Platform: macOS
Application: Chrome
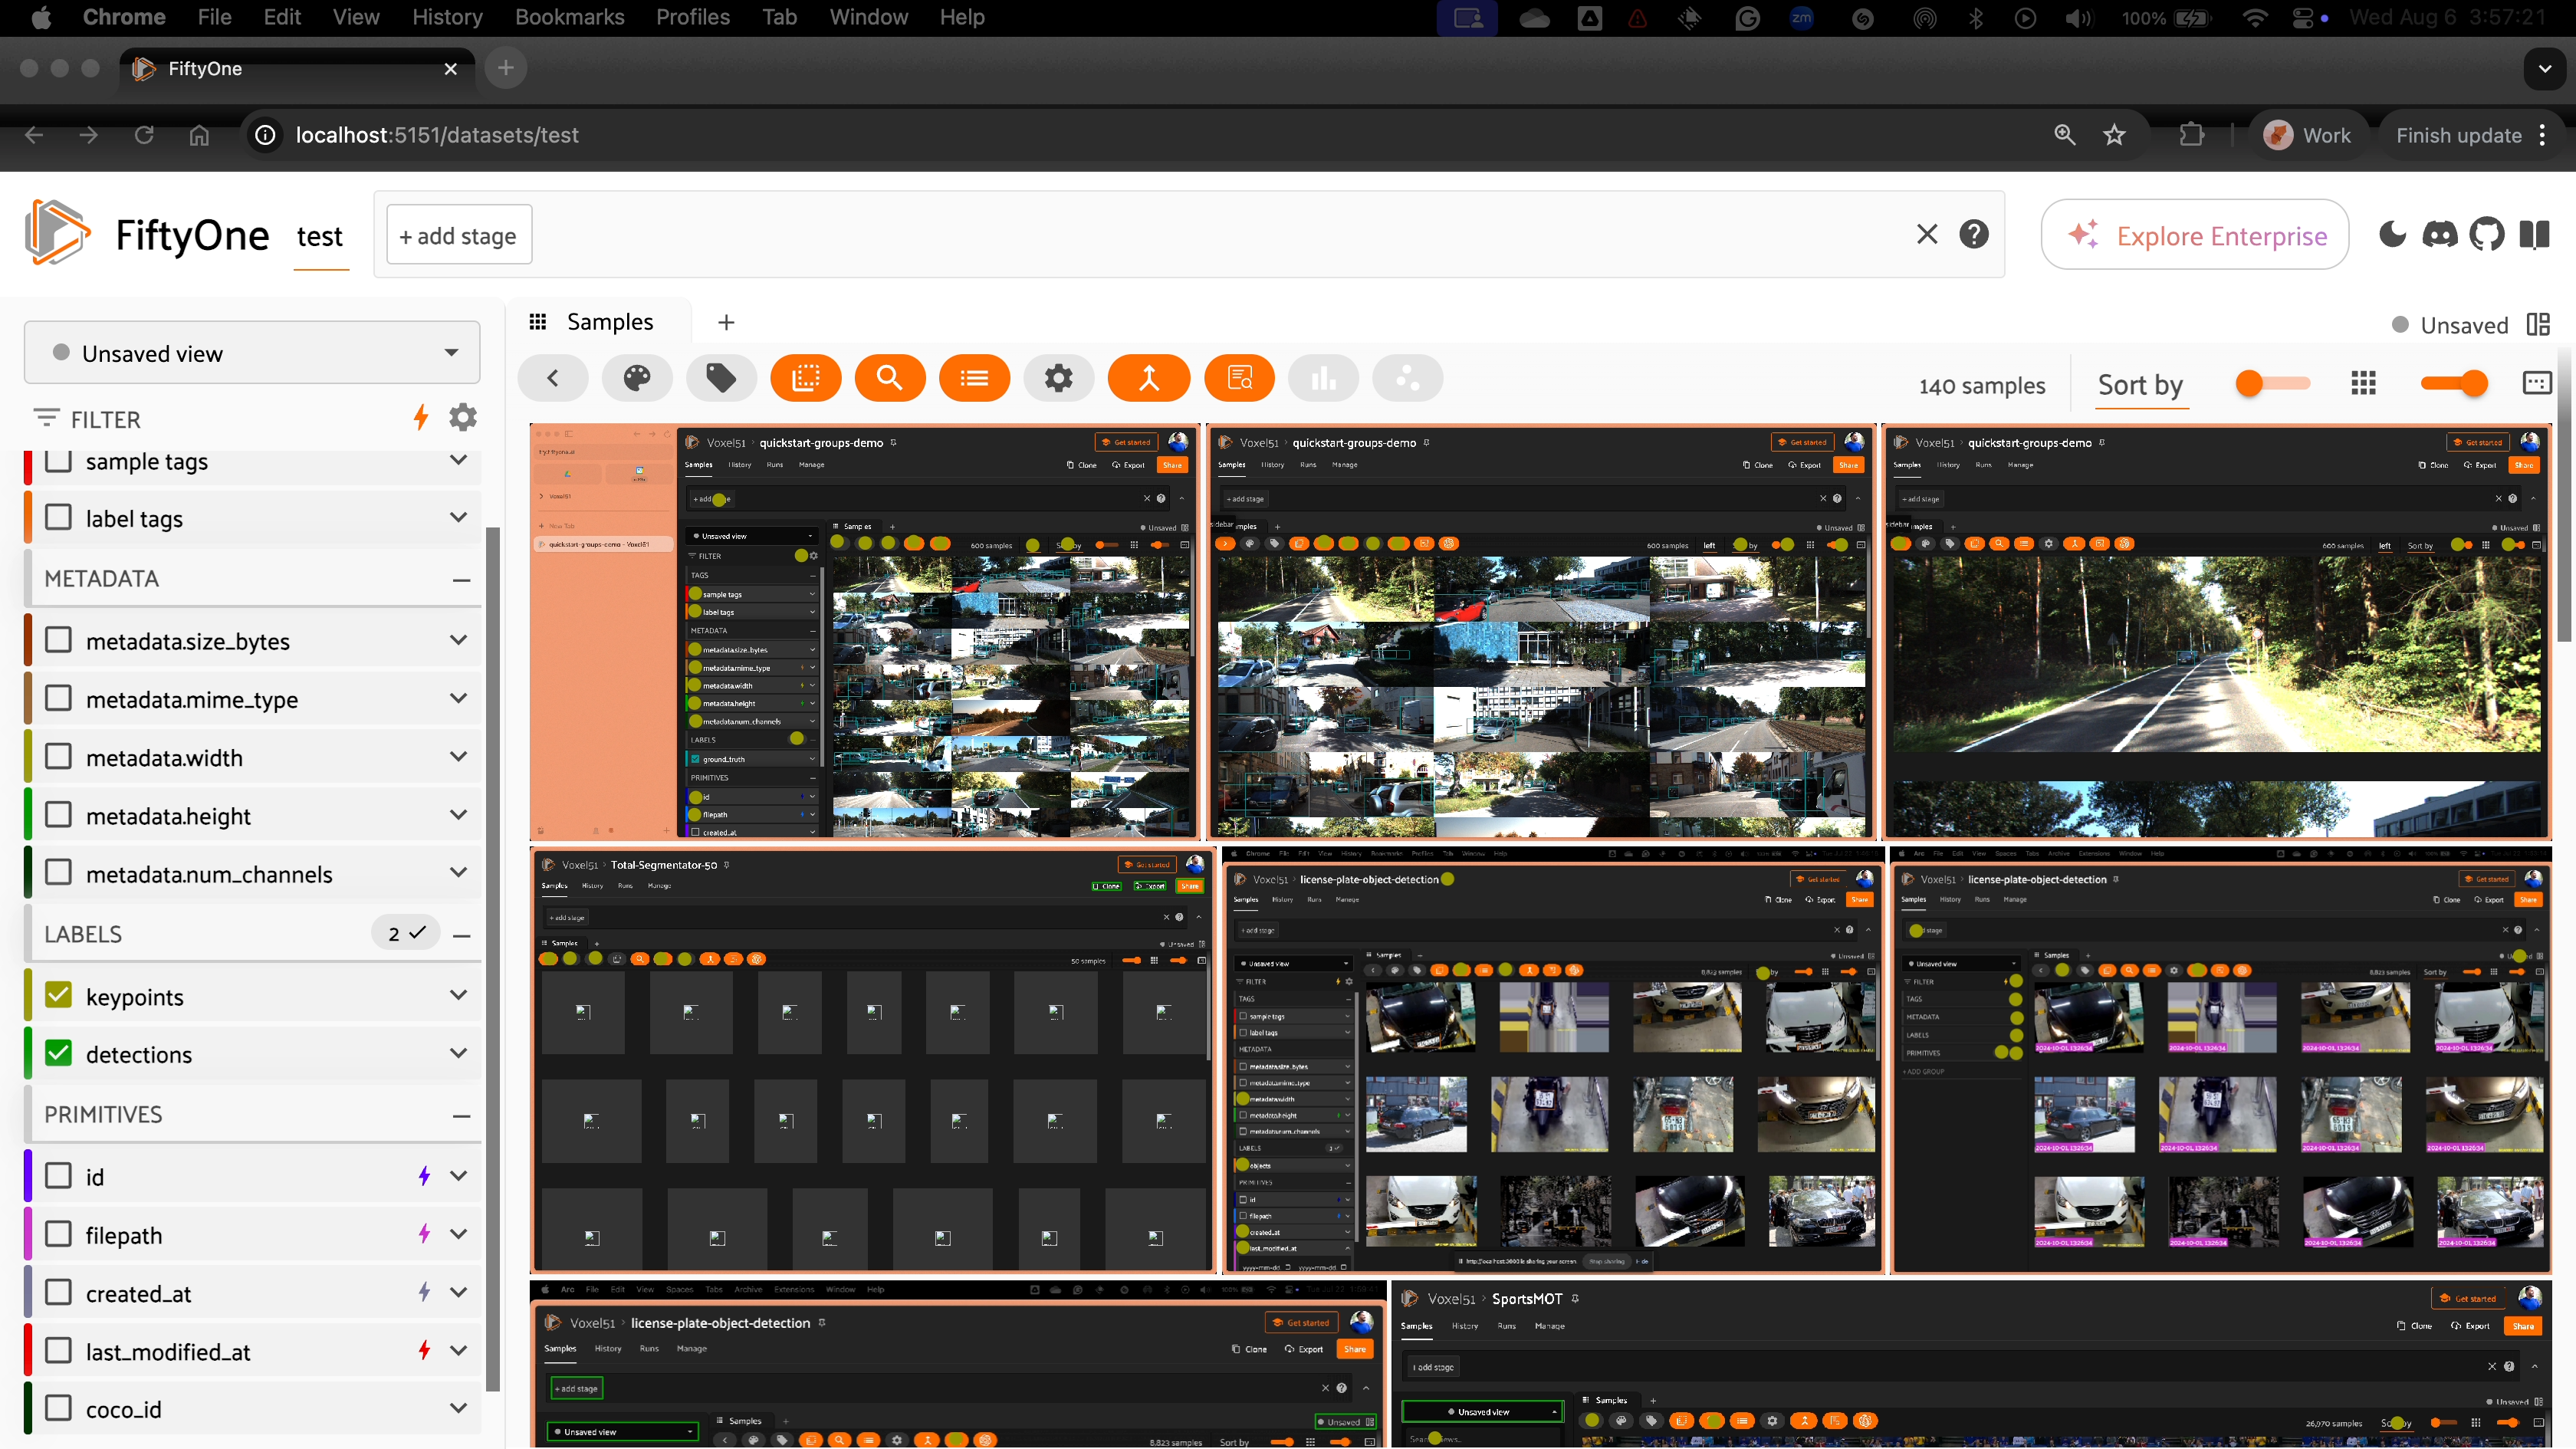
task_description: Open Select dataset menu
action_type: click
element_info: Menu Item
steps_since_start: 1